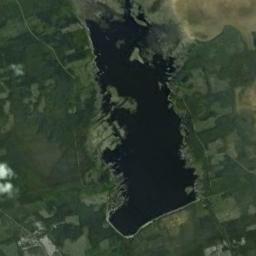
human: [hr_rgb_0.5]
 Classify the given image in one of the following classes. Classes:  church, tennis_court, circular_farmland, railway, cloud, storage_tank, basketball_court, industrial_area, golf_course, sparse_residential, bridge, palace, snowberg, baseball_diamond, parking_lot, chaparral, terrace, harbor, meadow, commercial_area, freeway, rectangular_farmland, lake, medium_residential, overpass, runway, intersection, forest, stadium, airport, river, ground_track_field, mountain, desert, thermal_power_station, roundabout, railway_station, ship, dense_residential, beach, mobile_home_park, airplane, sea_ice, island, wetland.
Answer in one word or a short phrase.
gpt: lake